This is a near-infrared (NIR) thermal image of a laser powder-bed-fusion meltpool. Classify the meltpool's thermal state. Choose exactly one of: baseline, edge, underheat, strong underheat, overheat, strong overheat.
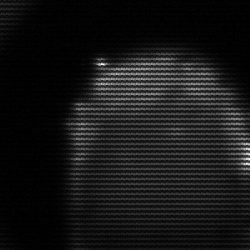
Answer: edge